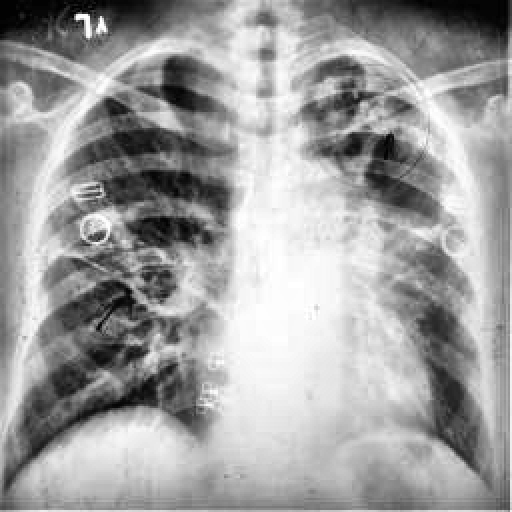
Finding: TUBERCULOSIS